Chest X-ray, PA view. Patient: 29 years old, sex F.
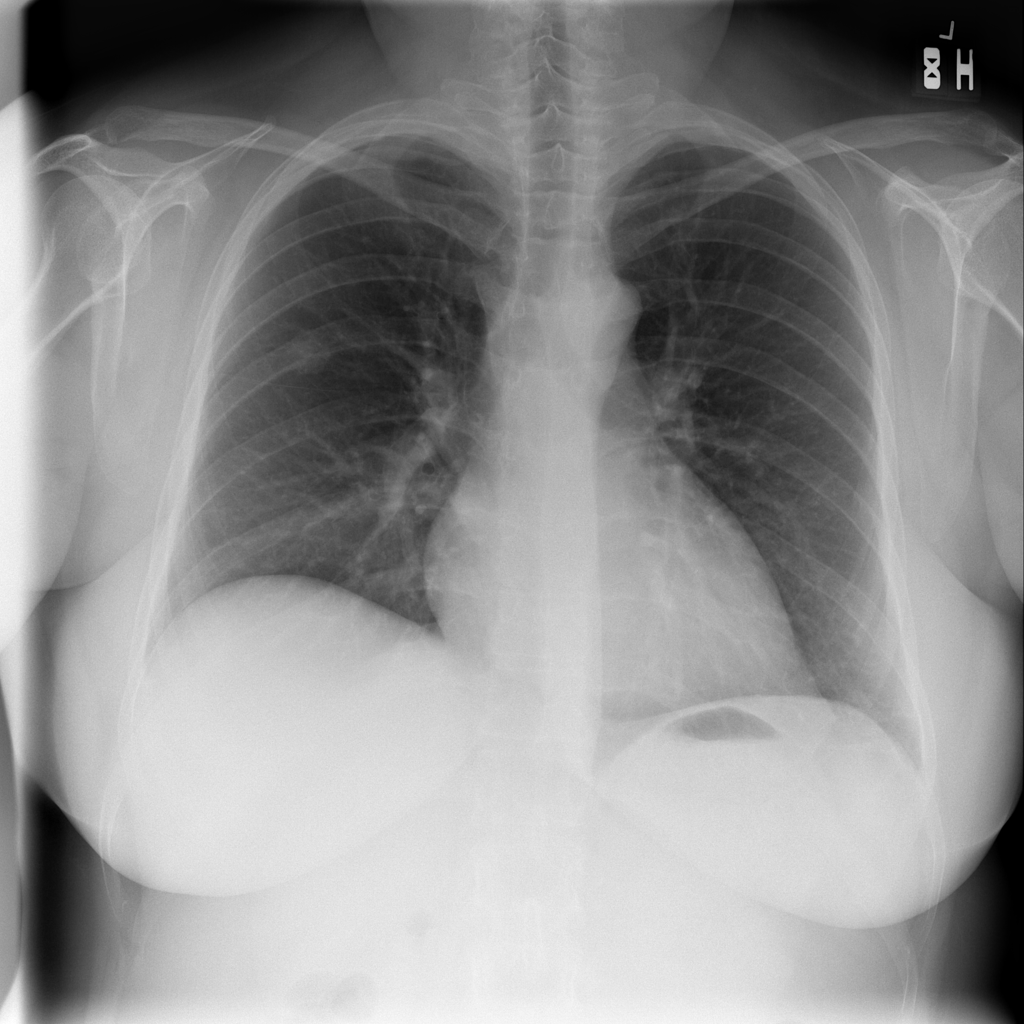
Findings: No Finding